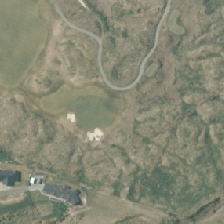
Land cover: urban_parkland